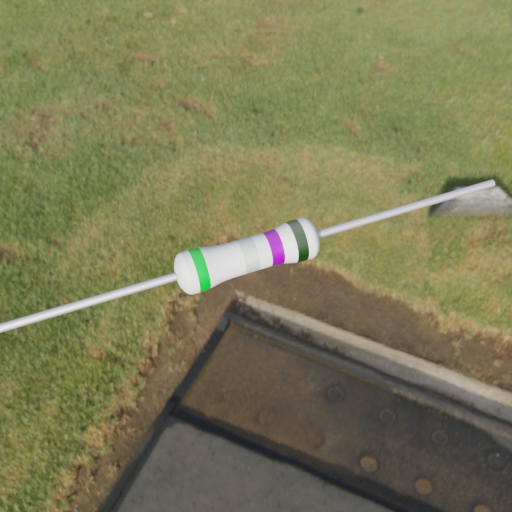
Resistor colour bands (in order): green, silver, violet, black